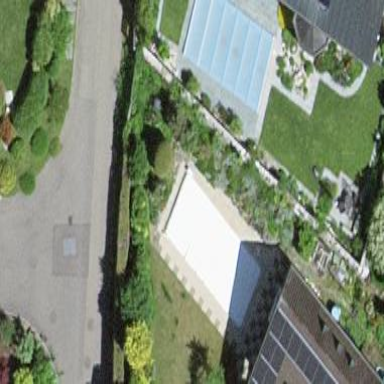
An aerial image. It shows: Swimming pool located in leisure land.